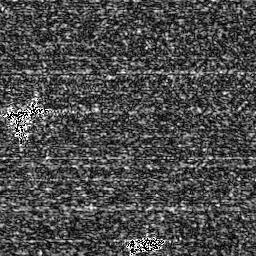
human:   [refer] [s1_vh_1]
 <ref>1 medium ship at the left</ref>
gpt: <box>[[0, 40, 20, 52, 0]]</box>